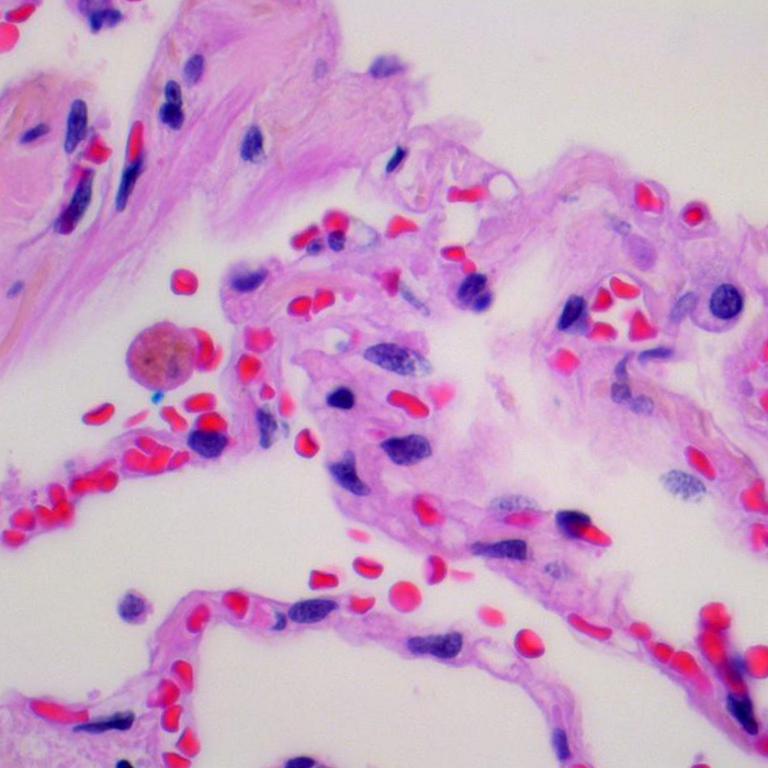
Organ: lung
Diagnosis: benign